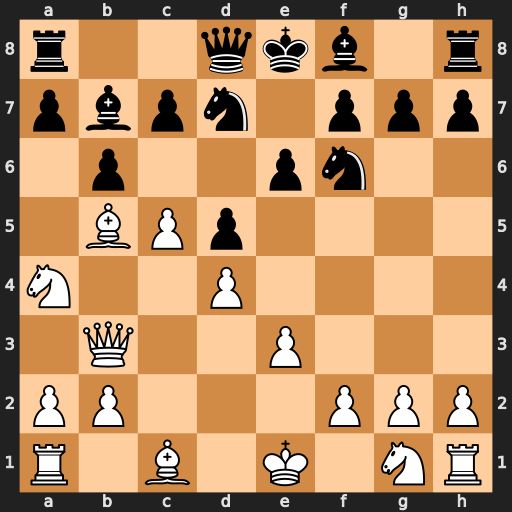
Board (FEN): r2qkb1r/pbpn1ppp/1p2pn2/1BPp4/N2P4/1Q2P3/PP3PPP/R1B1K1NR
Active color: w
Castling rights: KQkq
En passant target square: -
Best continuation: c6 Bc8 cxd7+